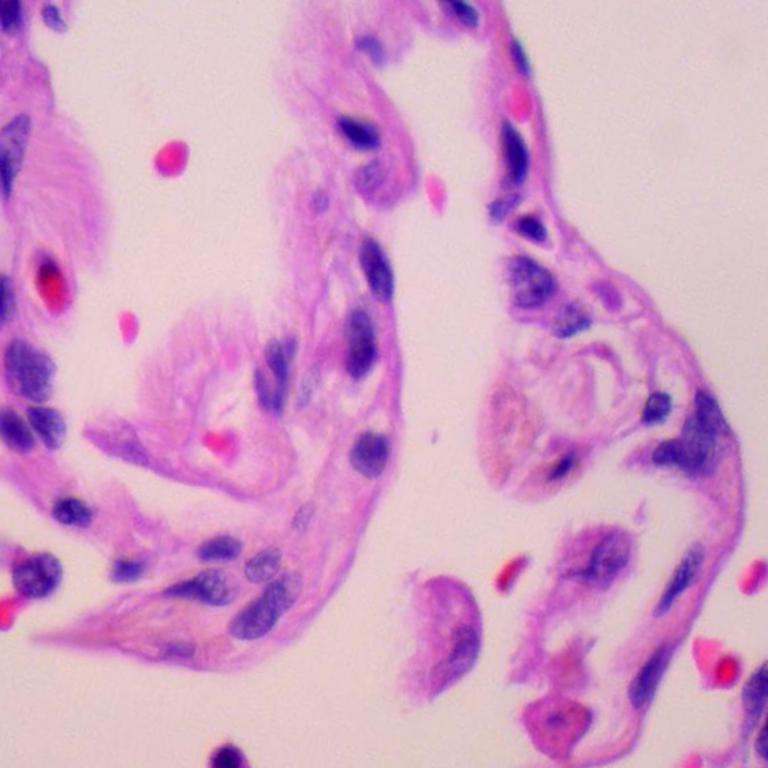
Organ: lung
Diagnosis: benign